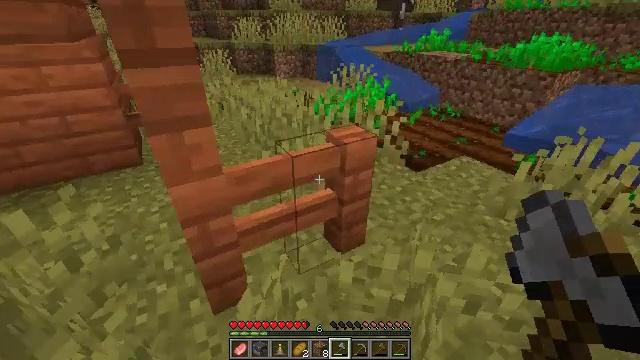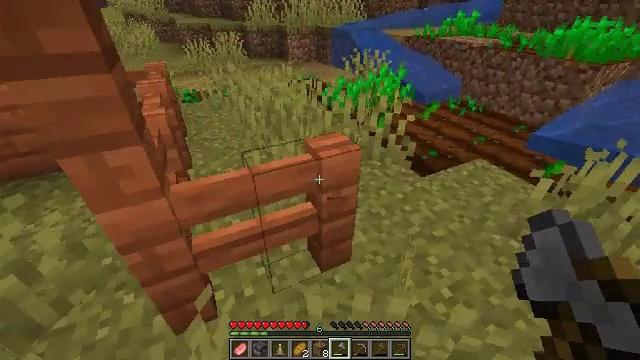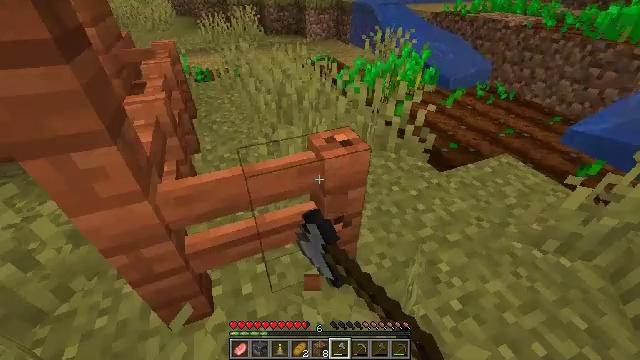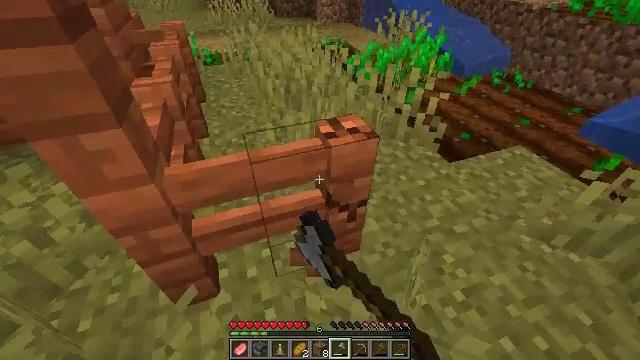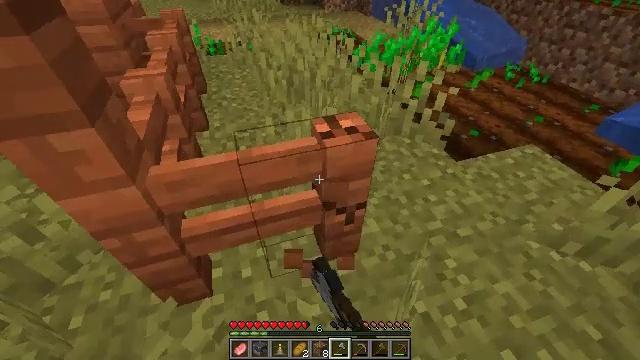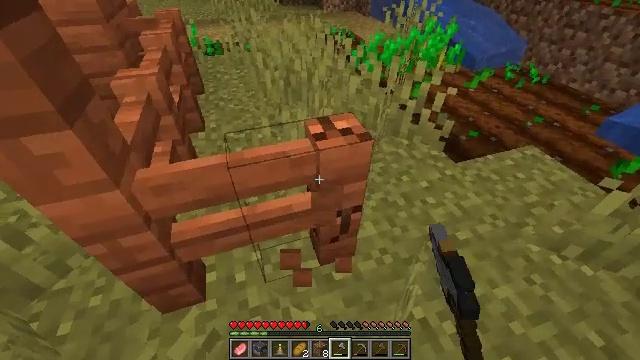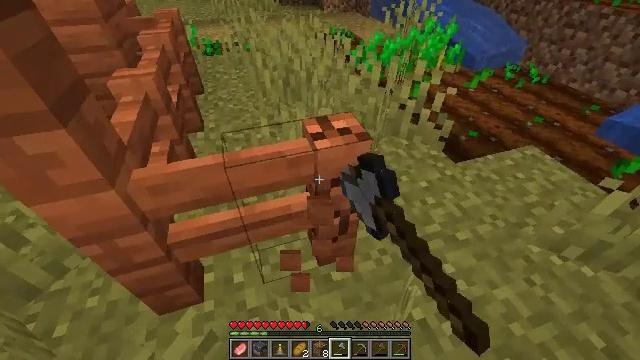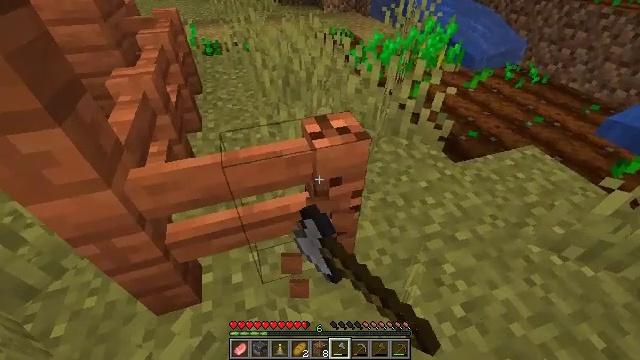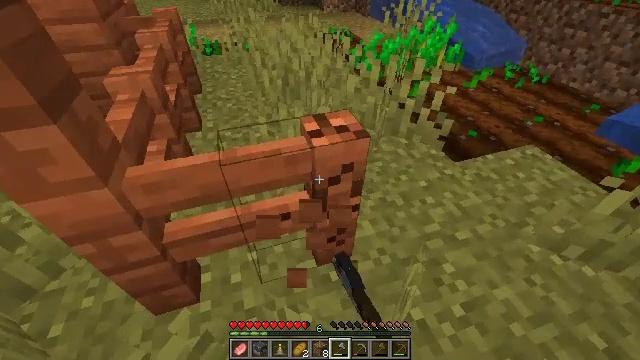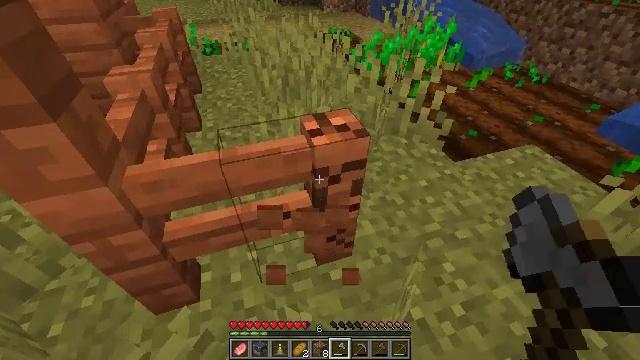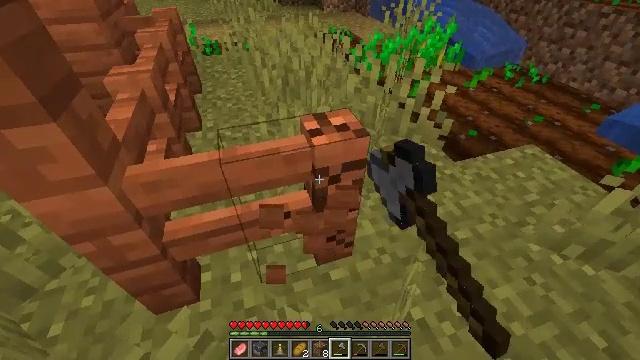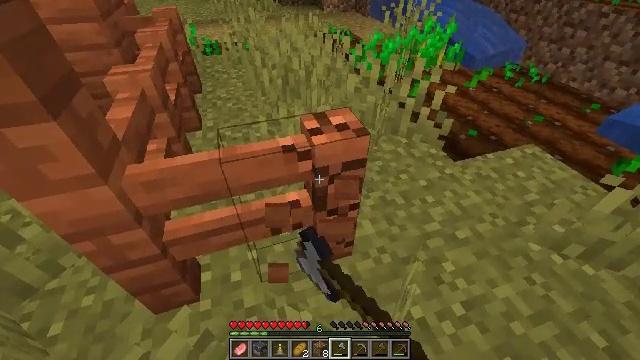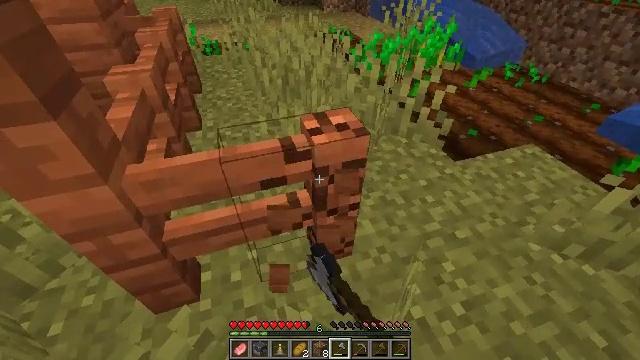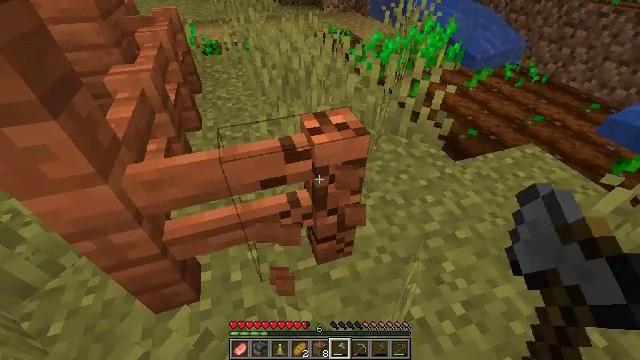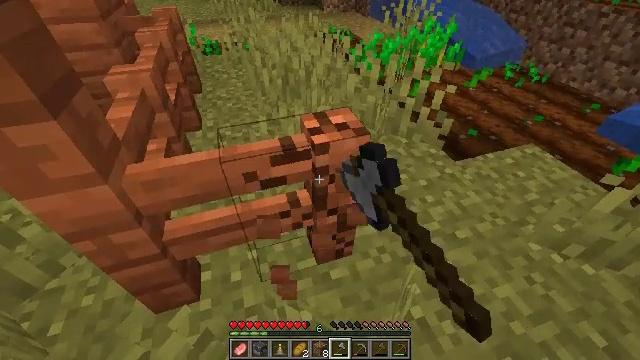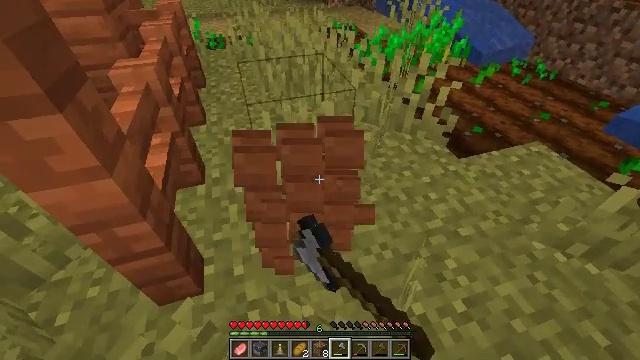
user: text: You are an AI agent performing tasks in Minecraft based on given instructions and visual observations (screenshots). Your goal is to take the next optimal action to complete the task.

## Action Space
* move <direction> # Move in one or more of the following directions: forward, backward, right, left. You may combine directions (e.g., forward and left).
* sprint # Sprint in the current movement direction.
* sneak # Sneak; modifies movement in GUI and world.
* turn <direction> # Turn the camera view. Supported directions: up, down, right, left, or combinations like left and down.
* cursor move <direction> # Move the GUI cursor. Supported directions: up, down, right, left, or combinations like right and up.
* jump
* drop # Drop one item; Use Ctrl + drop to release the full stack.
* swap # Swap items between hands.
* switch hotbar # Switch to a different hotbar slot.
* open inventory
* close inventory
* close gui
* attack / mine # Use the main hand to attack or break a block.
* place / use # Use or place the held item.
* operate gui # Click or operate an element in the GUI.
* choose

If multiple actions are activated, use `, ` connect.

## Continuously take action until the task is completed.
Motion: motion action
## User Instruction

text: Break the acacia fence to collect it.
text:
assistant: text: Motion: move forward and move right, turn left and down, attack / mine
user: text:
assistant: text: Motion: move forward, turn left and down, attack / mine
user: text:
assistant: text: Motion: turn left and down, attack / mine
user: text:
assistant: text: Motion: turn left and down, attack / mine
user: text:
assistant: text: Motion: attack / mine
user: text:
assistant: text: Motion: attack / mine
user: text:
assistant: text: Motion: attack / mine
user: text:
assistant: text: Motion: attack / mine
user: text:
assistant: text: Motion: attack / mine
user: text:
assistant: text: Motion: attack / mine
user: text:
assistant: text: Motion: attack / mine
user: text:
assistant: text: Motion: attack / mine
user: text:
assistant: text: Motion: attack / mine
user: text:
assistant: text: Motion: attack / mine
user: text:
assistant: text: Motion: attack / mine
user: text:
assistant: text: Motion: turn left and down, attack / mine
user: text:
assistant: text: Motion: attack / mine
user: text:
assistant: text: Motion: attack / mine
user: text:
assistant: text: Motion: attack / mine
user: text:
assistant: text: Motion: attack / mine